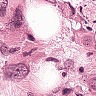
Metastatic tissue present: yes